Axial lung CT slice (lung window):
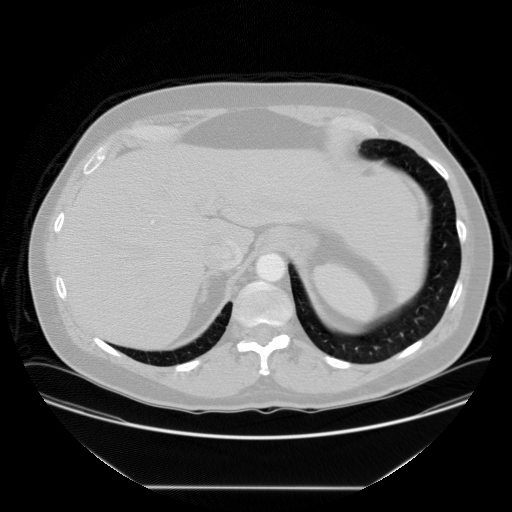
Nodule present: no